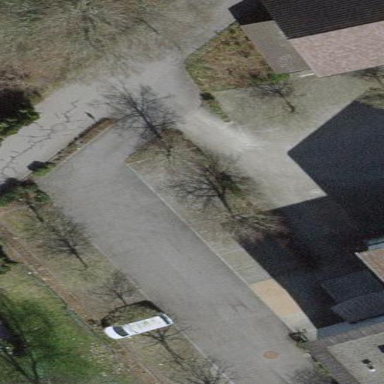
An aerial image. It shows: Bicycle parking facility.